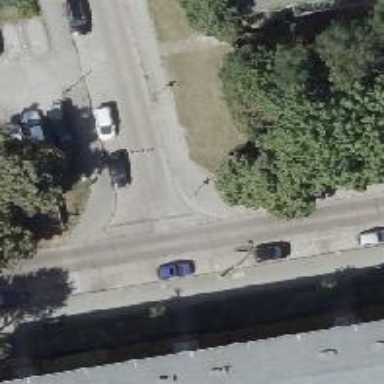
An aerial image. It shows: Traffic calming table.